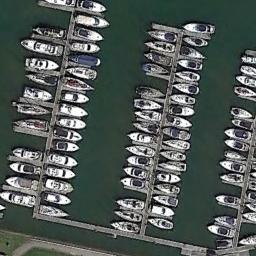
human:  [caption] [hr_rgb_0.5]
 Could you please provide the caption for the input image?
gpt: Lots of ships are in the harbor .

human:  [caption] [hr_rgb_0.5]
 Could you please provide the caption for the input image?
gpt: Harbor ships come in all shapes and sizes .

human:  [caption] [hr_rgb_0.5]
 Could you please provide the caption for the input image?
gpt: Many yachts moored neatly on the sea side of the harbor .

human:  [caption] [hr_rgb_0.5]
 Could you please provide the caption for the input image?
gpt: The harbor has lots of neatly docked boats and the color of the waters is green .

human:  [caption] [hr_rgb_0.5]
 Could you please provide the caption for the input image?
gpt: There are many ships docked neatly at the harbor .